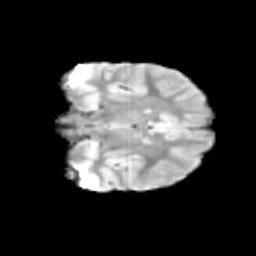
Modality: T2w
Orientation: coronal
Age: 9
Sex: male
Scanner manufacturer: siemens
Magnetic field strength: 3 T
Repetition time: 3.8 s
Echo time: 0.07 s